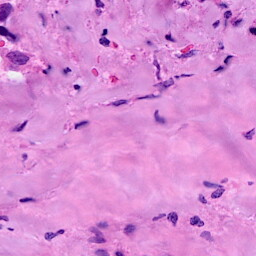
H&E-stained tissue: Breast